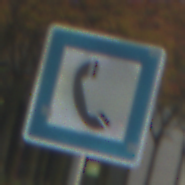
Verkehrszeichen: Fernsprecher
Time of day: MorningAfternoon
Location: Outdoor (Suburban)
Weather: PartlyCloudy
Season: NotSpecified
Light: Natural